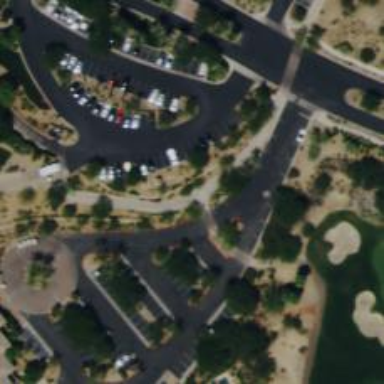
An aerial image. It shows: Path for both roads and golfers.